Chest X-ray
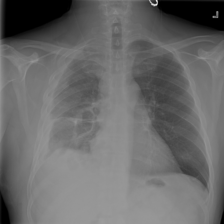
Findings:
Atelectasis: negative
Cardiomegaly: negative
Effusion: positive
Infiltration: positive
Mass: negative
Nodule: negative
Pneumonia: negative
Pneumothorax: negative
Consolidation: negative
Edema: negative
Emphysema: negative
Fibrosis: negative
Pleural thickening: negative
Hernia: negative